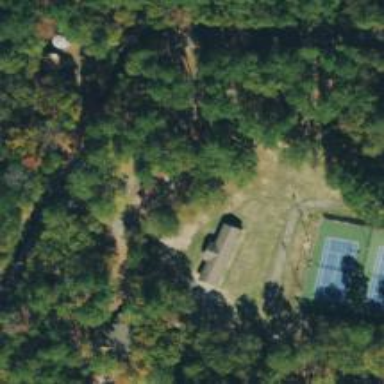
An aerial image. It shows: Disc golf hole.